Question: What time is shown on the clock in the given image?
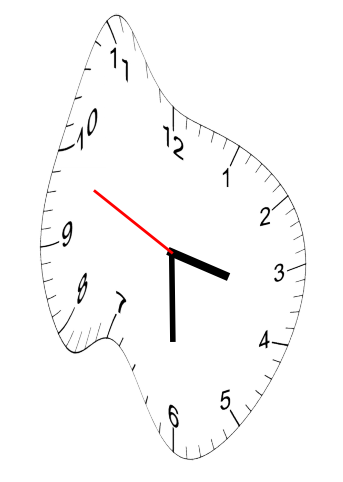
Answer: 03:29:49